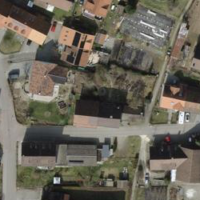
EUNIS habitat code: 54
Species observed at this site:
Centaurea scabiosa